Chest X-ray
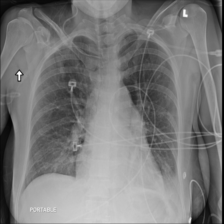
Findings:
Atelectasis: negative
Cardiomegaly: negative
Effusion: negative
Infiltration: negative
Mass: negative
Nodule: negative
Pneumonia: negative
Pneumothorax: negative
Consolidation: positive
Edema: negative
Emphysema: negative
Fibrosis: negative
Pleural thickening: negative
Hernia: negative